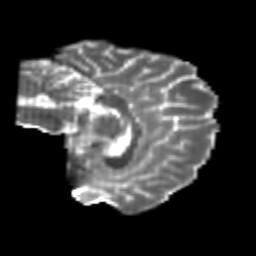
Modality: T2w
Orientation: sagittal
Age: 25
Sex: male
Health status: healthy
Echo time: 0.074 s